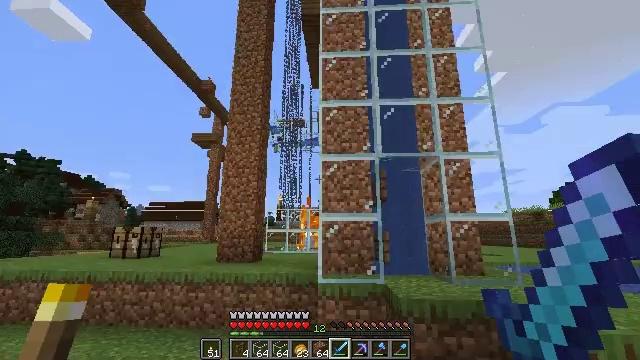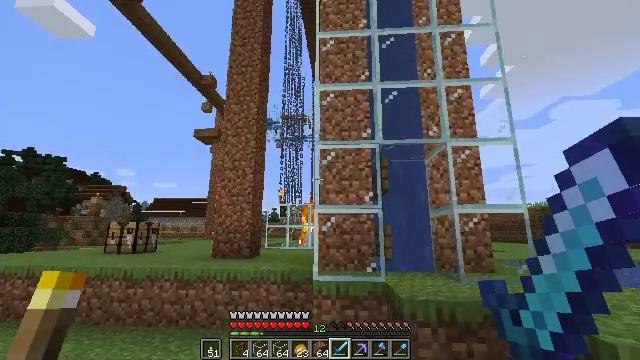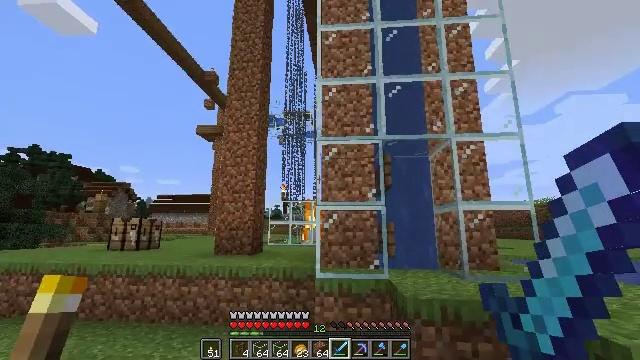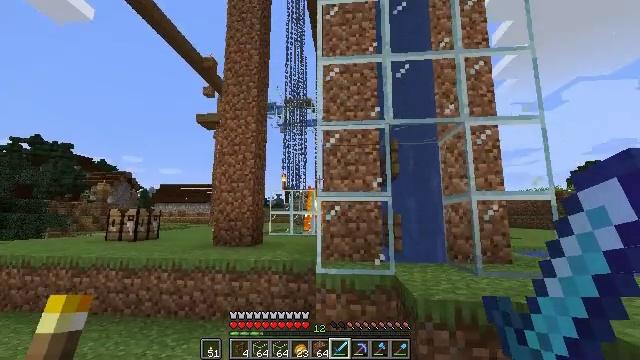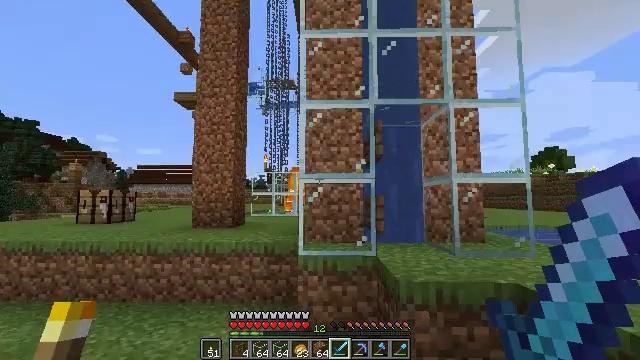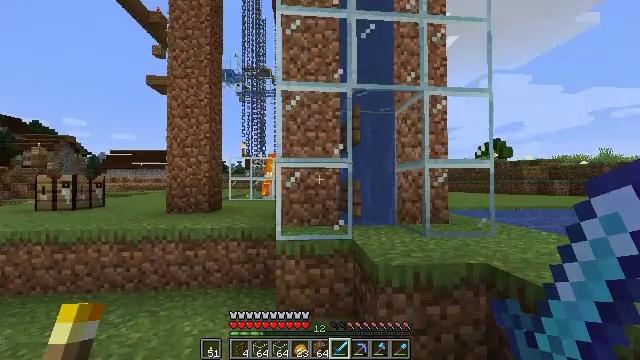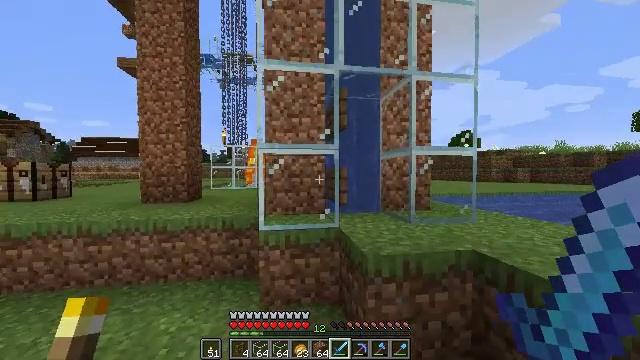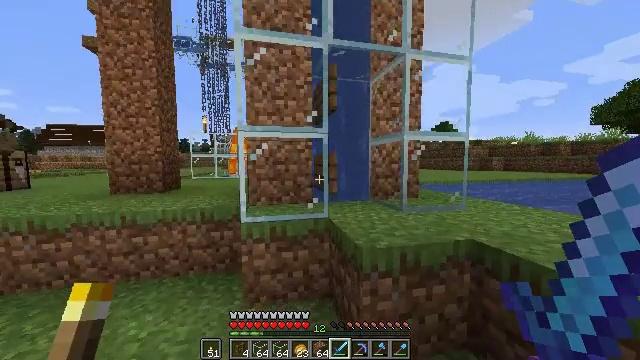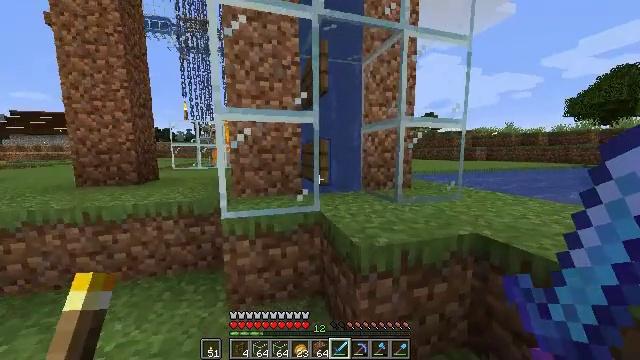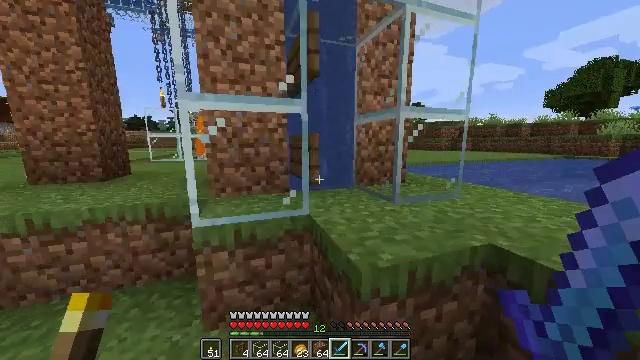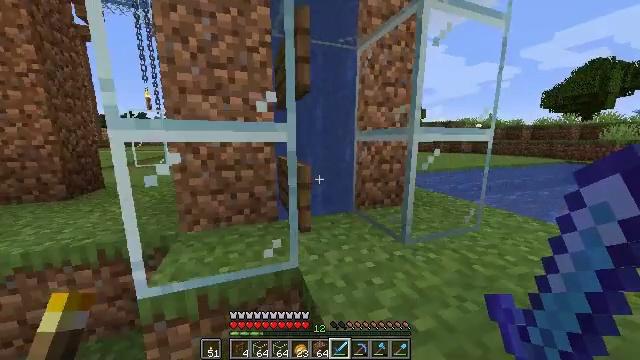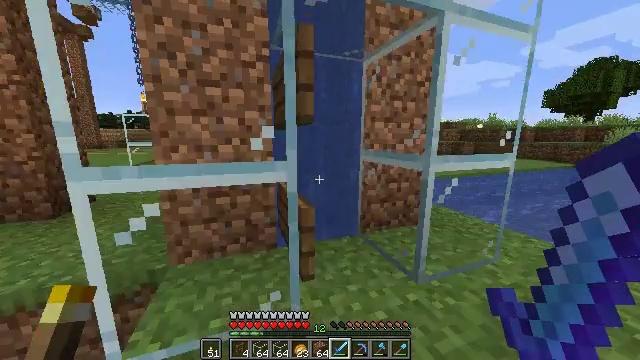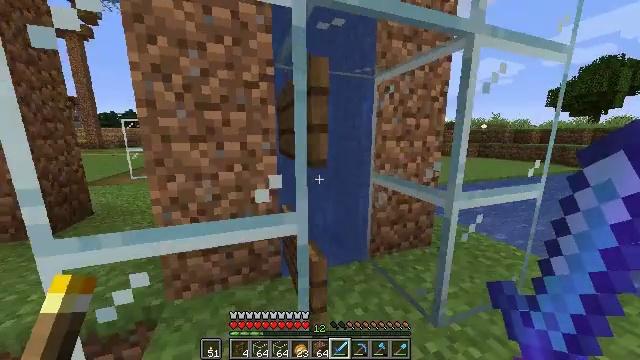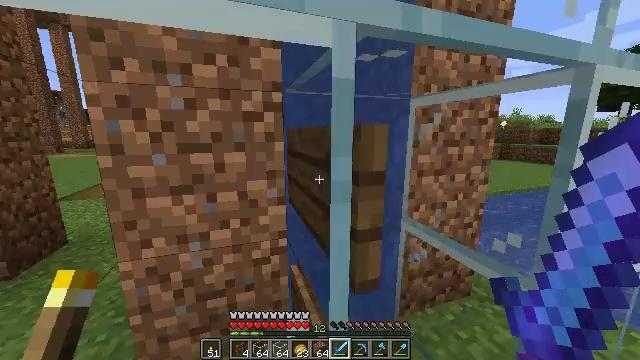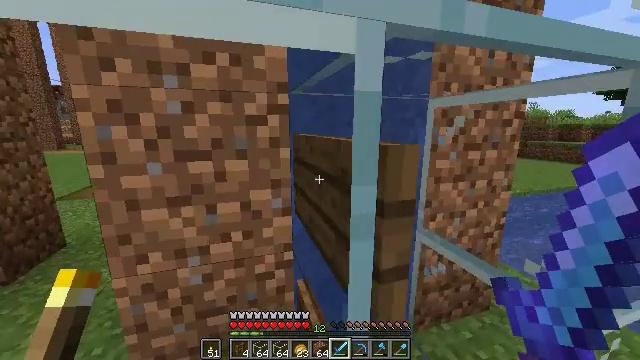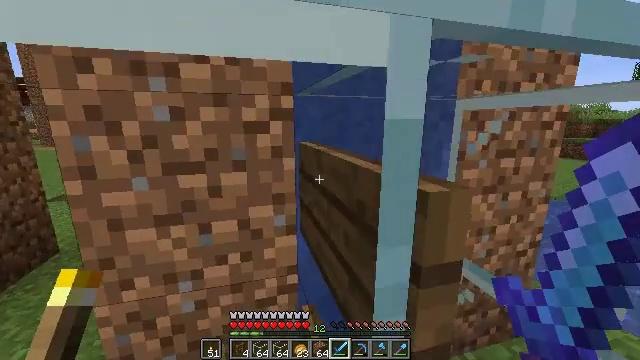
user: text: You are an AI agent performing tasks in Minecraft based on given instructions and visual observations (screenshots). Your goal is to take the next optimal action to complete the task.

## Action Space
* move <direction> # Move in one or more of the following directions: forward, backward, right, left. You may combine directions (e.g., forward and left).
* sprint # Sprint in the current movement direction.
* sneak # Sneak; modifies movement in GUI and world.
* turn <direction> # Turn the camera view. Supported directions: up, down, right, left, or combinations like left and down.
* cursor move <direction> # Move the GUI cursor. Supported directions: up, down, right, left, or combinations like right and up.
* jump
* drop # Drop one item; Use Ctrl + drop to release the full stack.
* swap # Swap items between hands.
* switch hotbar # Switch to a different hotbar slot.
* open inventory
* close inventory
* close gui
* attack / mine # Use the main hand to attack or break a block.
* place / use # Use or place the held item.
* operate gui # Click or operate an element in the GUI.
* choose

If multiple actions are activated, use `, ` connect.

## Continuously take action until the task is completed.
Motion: motion action
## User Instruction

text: Retrieve the torch.
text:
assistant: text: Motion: move forward
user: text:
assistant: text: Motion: move forward
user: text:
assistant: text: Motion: move forward, sprint, turn down
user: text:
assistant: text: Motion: move forward, sprint, turn right and down
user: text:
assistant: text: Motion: move forward, sprint, turn right and down
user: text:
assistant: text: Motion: move forward, sprint, turn right and down
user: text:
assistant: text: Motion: move forward, sprint, turn right and down
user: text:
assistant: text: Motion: move forward, turn right and down
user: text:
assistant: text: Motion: move forward, turn right and down
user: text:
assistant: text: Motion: move forward, jump
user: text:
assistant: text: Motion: move forward, jump
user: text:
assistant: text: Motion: move forward, jump
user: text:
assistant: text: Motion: move forward, jump
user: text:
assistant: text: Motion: move forward, turn left
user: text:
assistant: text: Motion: move forward, turn left
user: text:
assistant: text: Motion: move forward
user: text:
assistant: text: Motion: move forward
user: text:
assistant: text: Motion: move forward
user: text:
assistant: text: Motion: move forward and move right
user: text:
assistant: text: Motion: move forward and move right
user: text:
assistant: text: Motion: move forward and move right
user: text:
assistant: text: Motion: move forward and move right
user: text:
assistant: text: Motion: move forward and move right, turn left
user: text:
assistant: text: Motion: move forward and move right, turn left
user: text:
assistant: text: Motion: move forward, turn left
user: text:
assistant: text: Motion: move forward, turn left and up
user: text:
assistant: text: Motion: move forward, turn left and up
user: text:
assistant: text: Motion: move forward, turn left and up
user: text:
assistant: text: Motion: move forward, turn left and up
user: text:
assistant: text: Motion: move forward